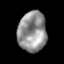
Tissue: prostate
Cell type: Epithelial cells
Senescence score: 0.2013
Nuclear area (px): 1125
Mean DAPI intensity: 145.441